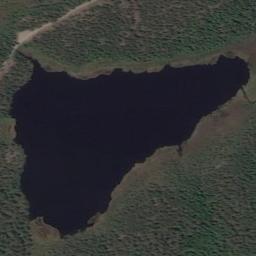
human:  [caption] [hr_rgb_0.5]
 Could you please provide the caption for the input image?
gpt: There are many trees around the lake .

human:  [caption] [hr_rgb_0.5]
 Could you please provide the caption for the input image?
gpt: There is an almost triangular blue lake on the ground with green vegetation .

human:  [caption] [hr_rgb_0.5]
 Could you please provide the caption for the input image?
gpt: An island is situated in the middle of this light green lake .

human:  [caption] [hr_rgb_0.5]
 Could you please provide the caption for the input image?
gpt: The lake lies in the dense forest and the water is dark blue .

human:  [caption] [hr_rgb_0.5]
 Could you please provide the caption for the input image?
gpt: There are green meadows around the lake .